Question: I want to make the ActionBar transparent and it above the image like this picture.
How set it?

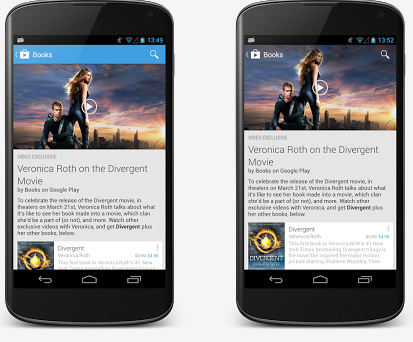
Answer: Layout
'''
<FrameLayout xmlns:android="http://schemas.android.com/apk/res/android"
android:layout_width="match_parent"
android:layout_height="match_parent" >
<android.support.v7.widget.Toolbar
android:id="@+id/toolbar"
android:layout_width="match_parent"
android:layout_height="wrap_content"
android:background="@drawable/background_white"
android:minHeight="?attr/actionBarSize" />
<FrameLayout
android:id="@+id/framelayout_content"
android:layout_width="match_parent"
android:layout_height="match_parent" />
</FrameLayout>
'''
Solution 1#
'''
//whole toolbar will be transparent
mToolbar.setAlpha(0.0f);
'''
Solution 2#
'''
//only background of toolbar will be transparent
mToolbar.getBackground().setAlpha(0);
'''